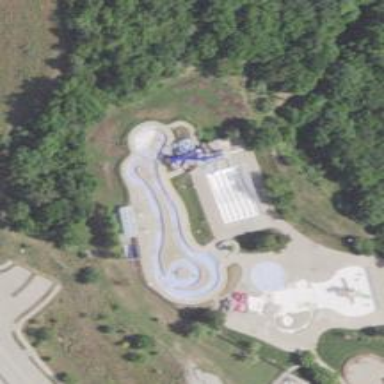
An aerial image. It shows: Water slide attraction.